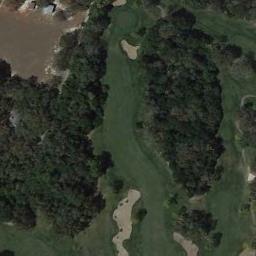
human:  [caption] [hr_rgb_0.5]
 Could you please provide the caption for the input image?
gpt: The golf course has a fairway, A clearing, Some sandpits and groves of barrier trees .

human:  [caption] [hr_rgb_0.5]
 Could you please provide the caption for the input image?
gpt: The picture shows a road with a nearly 180-degree turn .

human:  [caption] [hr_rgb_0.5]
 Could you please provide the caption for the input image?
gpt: Numerous trees are beside the golf course .

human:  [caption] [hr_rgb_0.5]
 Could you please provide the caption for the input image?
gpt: There are a few bunkers and a few paths on the large green lawn on the golf course and many trees .

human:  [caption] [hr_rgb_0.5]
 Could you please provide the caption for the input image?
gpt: There are many green trees and three bunkers on the golf course .